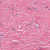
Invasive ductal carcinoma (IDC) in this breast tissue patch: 0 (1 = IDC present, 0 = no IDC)